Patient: sex M, age 47
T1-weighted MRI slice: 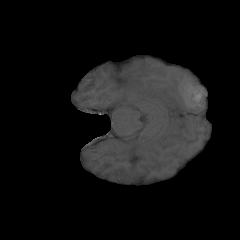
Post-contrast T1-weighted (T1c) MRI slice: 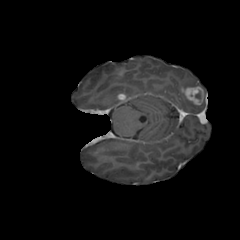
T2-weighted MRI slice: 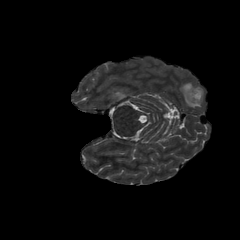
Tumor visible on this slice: yes
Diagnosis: Glioblastoma, IDH-wildtype
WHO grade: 4